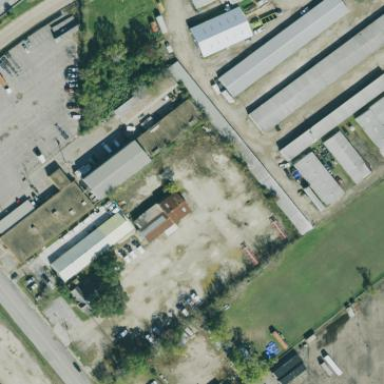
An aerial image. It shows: Industrial building.